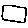
Label: square